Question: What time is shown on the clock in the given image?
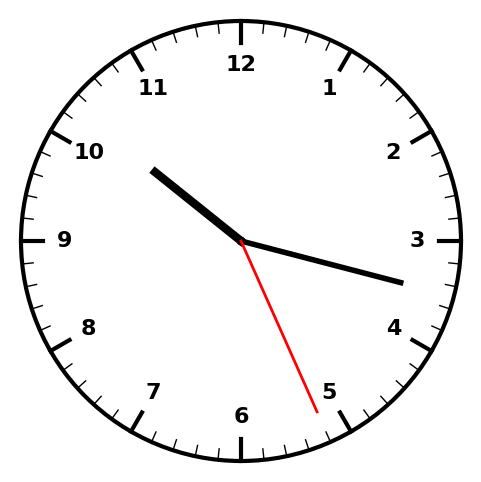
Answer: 10:17:26